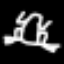
Label: frog